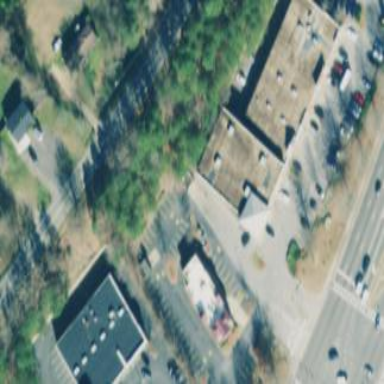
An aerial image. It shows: Retail building.